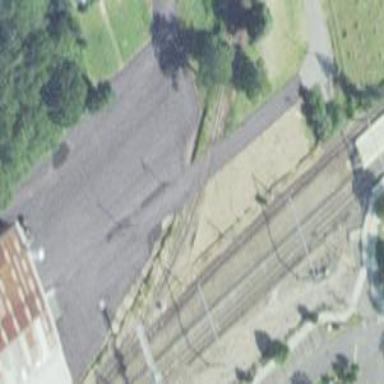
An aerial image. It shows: Rail track with electrified contact lines. The railway has interlaced tracks.